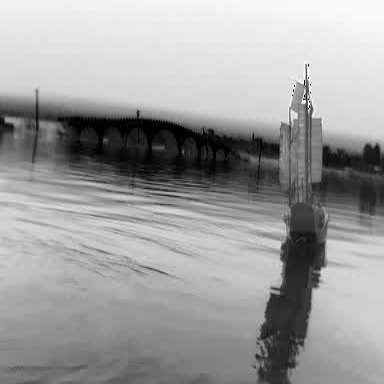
There is a sailboat in the infrared image.